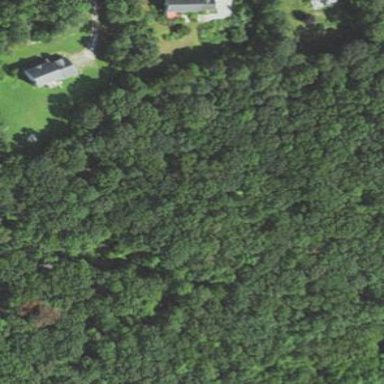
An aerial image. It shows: Existing Preserved Open Space in woodland area.